Field crop: maize
Growth stage: 2
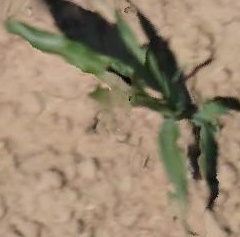
Species: maize